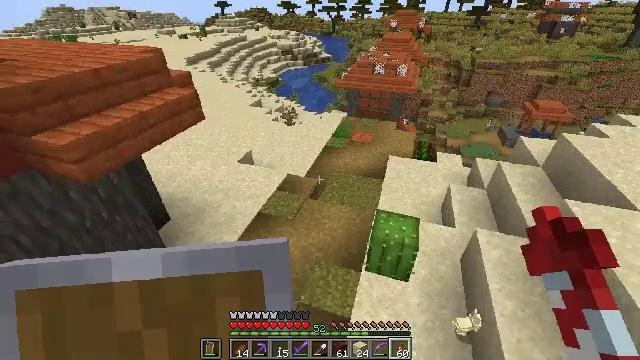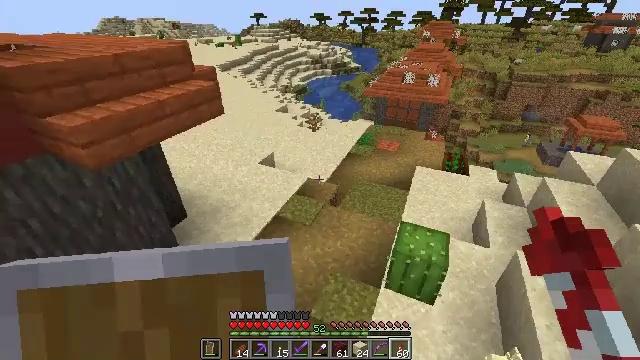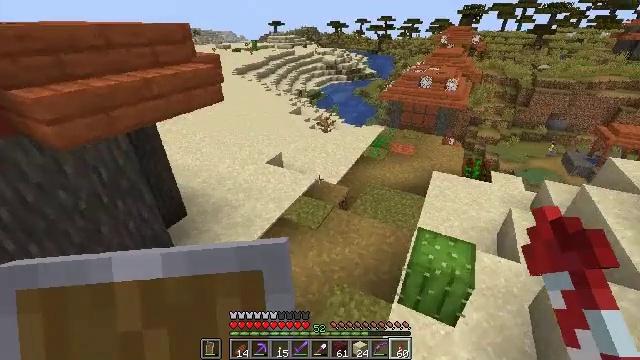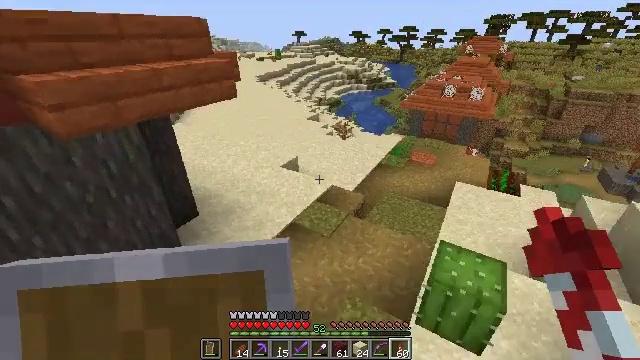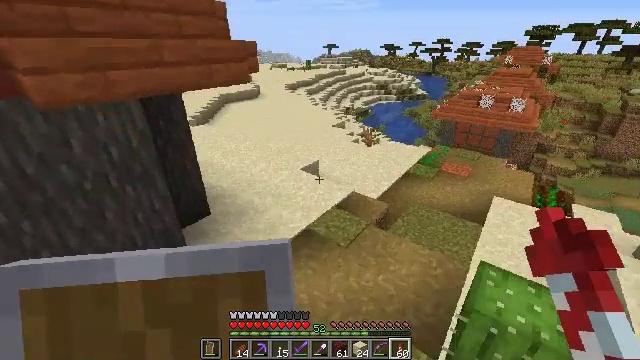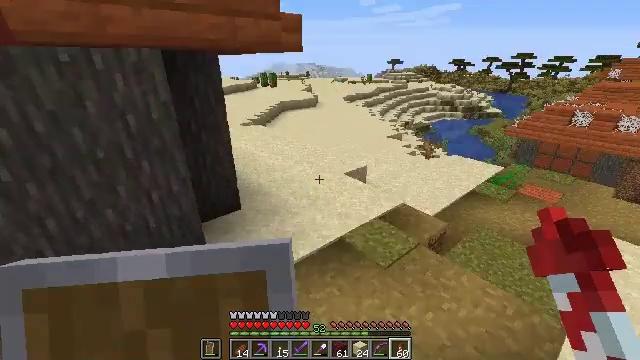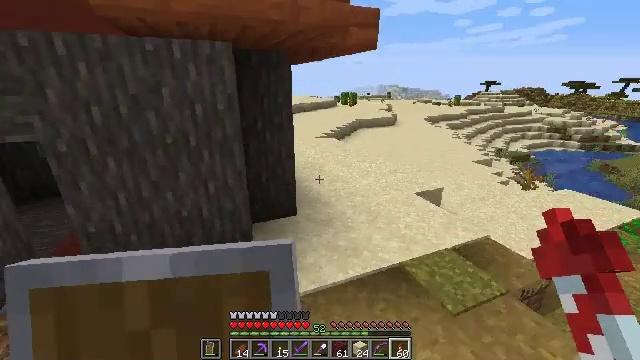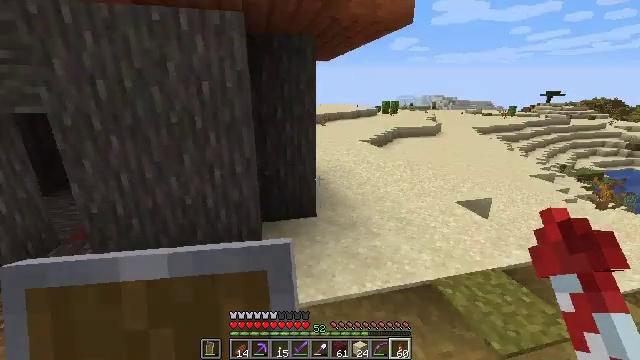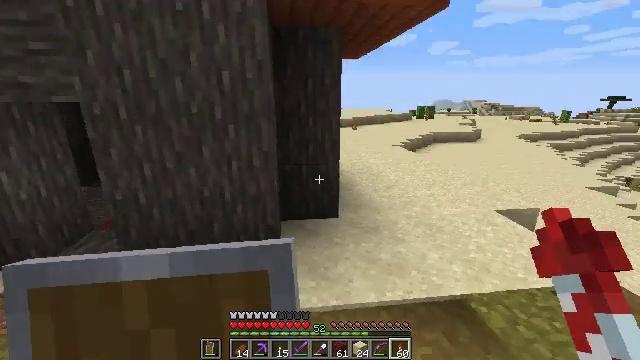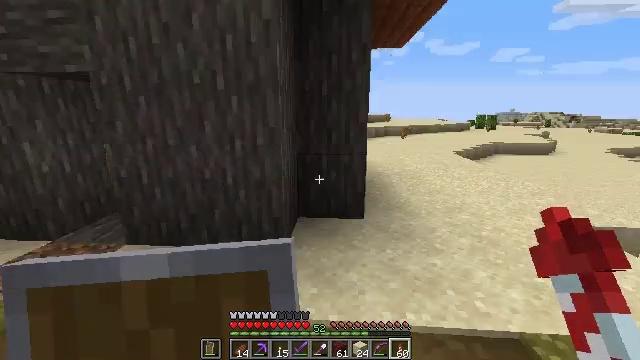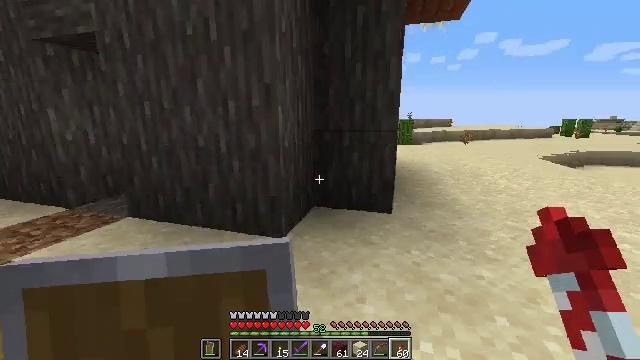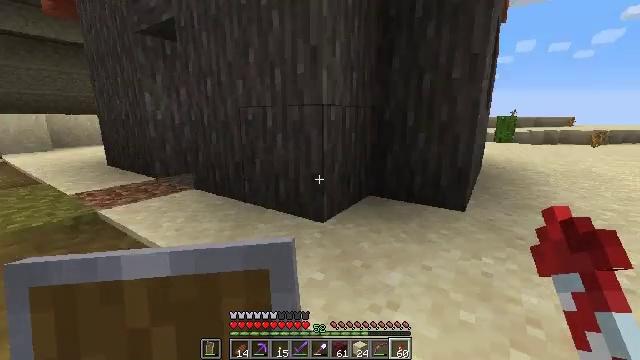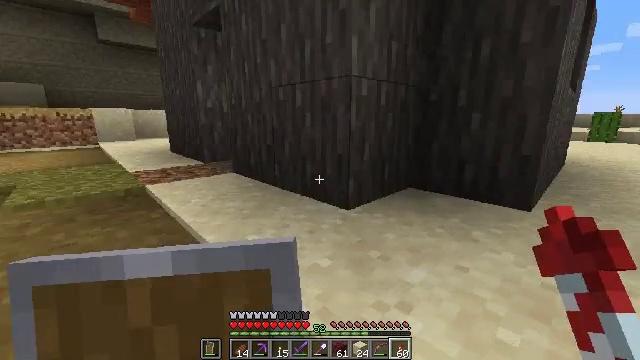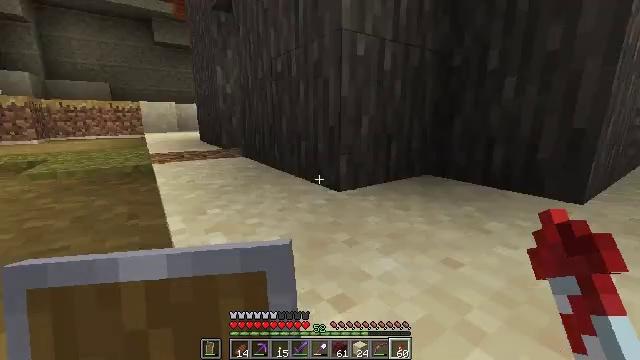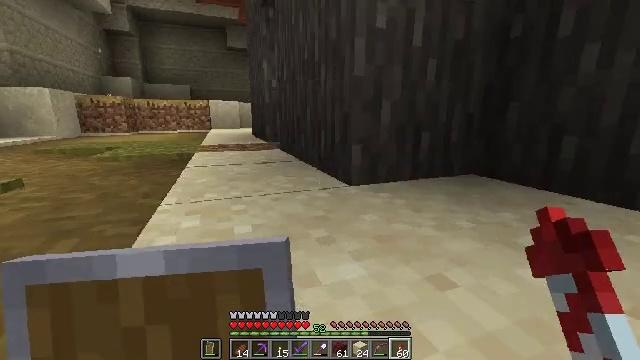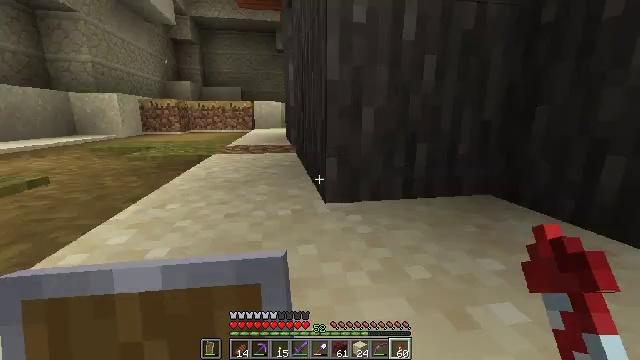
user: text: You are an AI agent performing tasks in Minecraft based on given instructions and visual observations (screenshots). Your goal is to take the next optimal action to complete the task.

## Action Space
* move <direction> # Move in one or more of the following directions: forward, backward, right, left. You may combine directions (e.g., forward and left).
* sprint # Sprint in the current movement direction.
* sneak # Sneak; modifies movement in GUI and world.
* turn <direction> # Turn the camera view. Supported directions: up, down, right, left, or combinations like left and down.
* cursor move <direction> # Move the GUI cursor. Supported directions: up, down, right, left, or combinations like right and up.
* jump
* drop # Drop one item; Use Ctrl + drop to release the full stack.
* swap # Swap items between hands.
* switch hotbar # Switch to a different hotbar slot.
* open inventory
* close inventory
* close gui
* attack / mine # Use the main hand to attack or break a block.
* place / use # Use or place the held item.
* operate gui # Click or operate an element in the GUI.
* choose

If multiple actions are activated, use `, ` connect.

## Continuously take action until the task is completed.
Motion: motion action
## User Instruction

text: Collect the brewing stand for reuse.
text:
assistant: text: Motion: move forward, turn left and up
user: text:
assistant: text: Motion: move forward, turn left and up
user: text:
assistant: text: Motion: turn left and up
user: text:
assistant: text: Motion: turn left and up
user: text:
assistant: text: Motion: turn left and up
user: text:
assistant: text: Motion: turn left and up
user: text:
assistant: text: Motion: turn left and up
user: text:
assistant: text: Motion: turn left and up
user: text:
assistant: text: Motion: turn left and up
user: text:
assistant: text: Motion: turn left and up
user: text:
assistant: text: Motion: turn left
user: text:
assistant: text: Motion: turn left
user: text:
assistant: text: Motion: turn left
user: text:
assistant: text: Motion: turn left
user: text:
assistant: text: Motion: turn left
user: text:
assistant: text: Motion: turn left
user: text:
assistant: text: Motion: turn left
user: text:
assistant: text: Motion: no_op
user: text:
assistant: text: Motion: move left
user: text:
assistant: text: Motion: move left
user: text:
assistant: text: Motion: move forward and move left
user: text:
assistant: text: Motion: move forward and move left
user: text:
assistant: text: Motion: move forward and move left
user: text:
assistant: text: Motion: move forward and move left
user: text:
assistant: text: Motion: move forward and move left
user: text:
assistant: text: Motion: move forward and move left
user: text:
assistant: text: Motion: move forward and move left
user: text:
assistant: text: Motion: move forward and move left
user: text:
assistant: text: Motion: move forward and move left
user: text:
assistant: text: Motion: move forward and move left, turn right